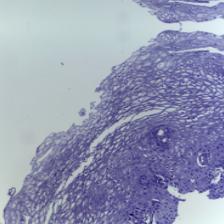
Diagnosis: OSCC